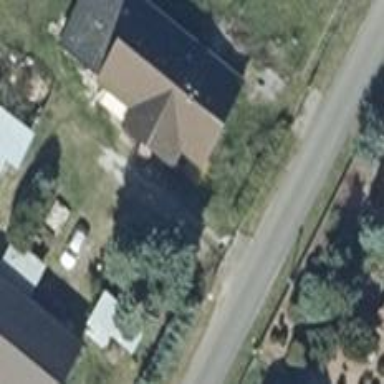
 where the roof is oriented along the structure."